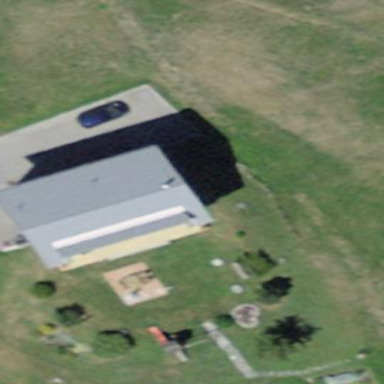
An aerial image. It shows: Detached building.